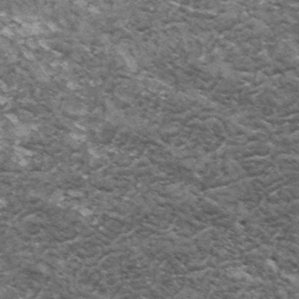
Label: frost